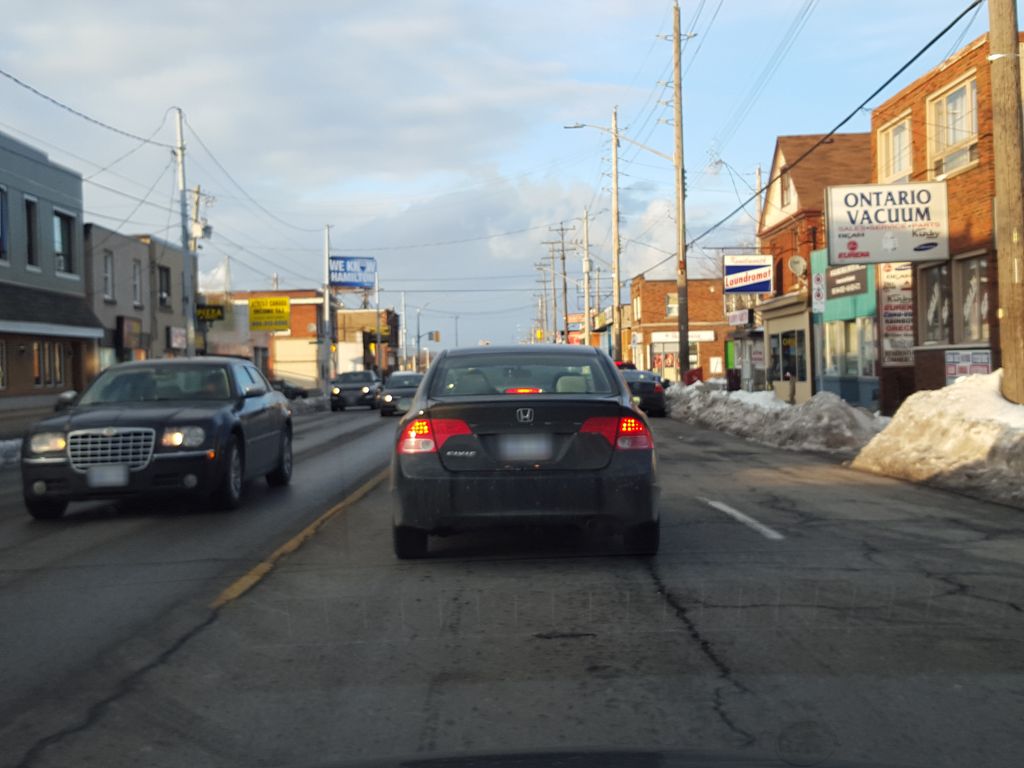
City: hamilton